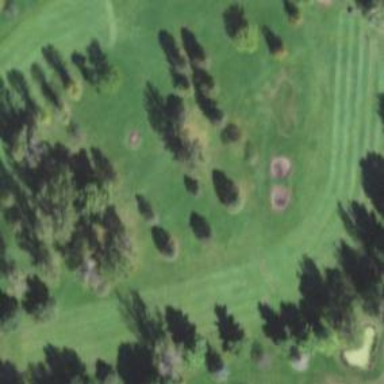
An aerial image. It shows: Well-maintained grassy area designated as golf fairway.